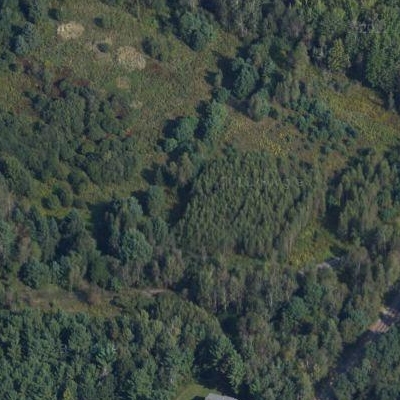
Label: eForest